Interaction volume radius: 5 \u00c5
Interaction volume height: 10 \u00c5
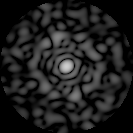
Disorder parameter: 0.8709